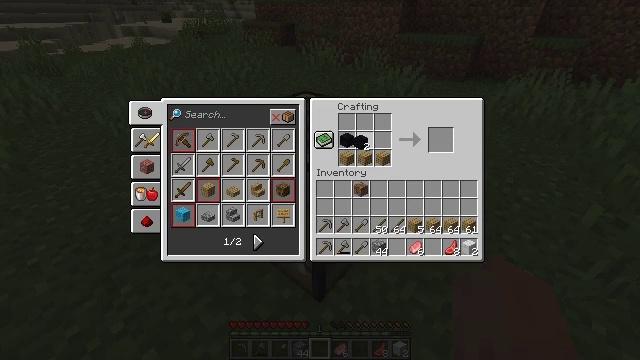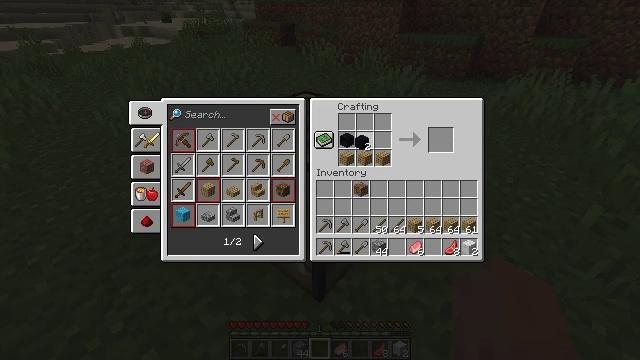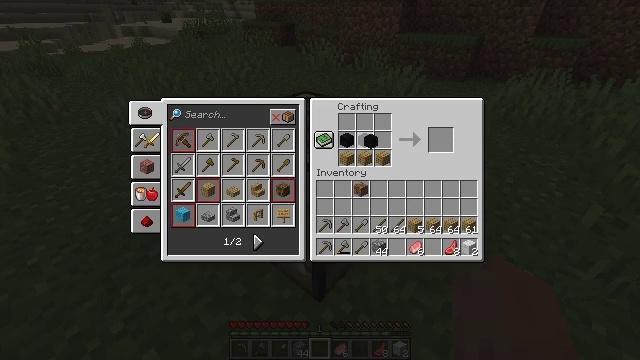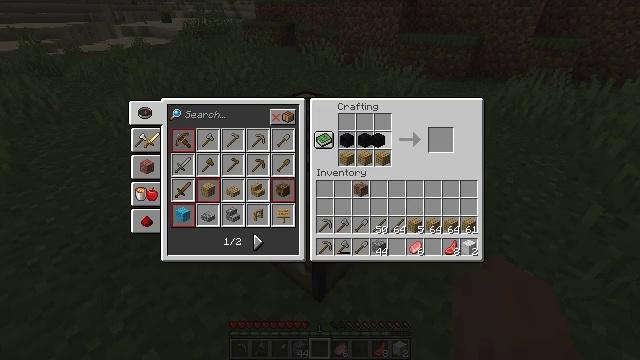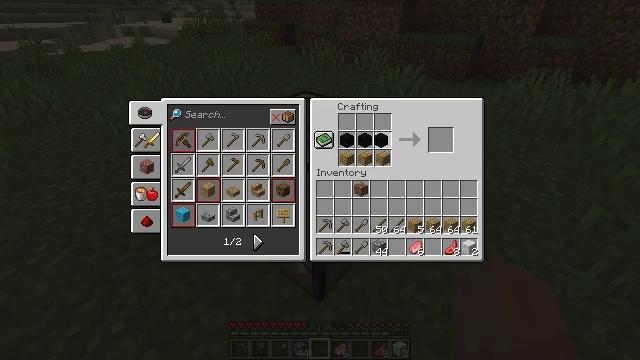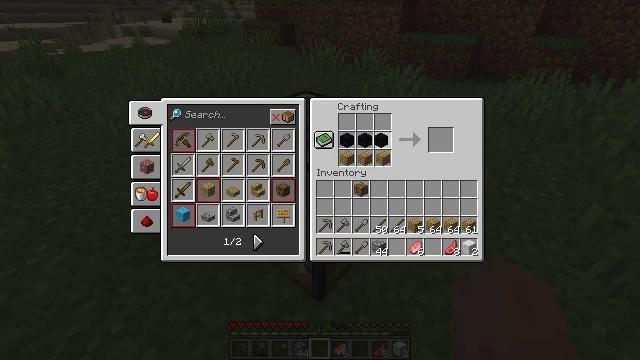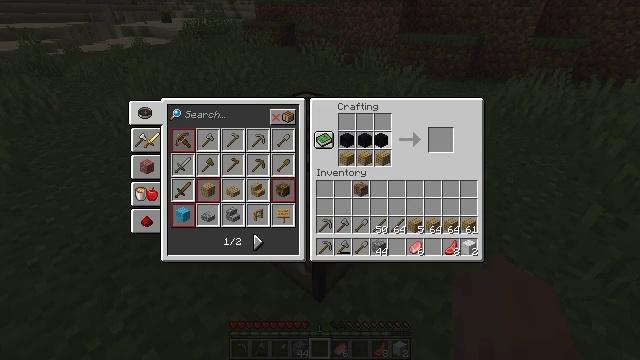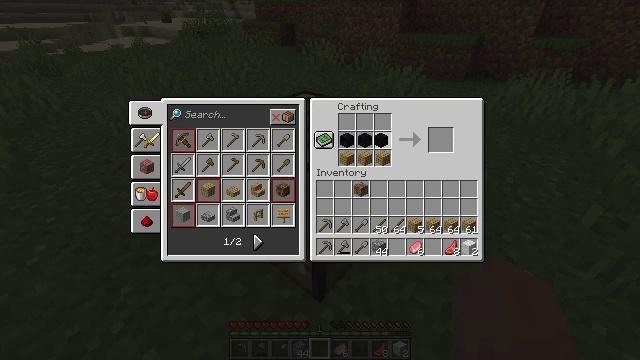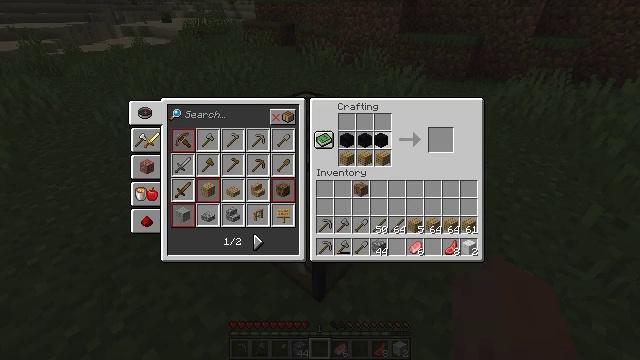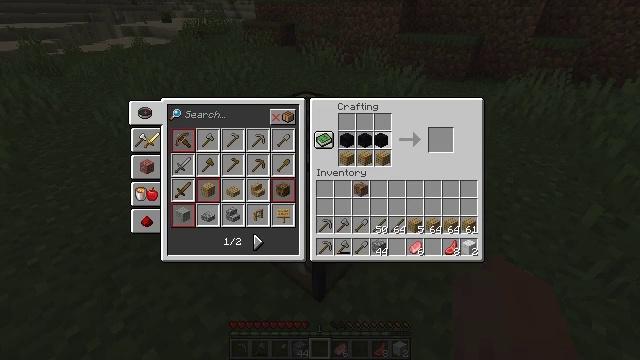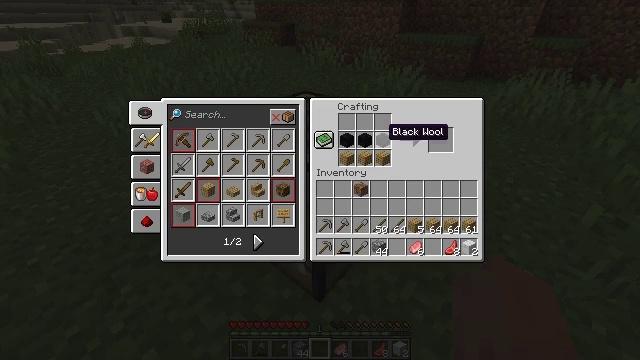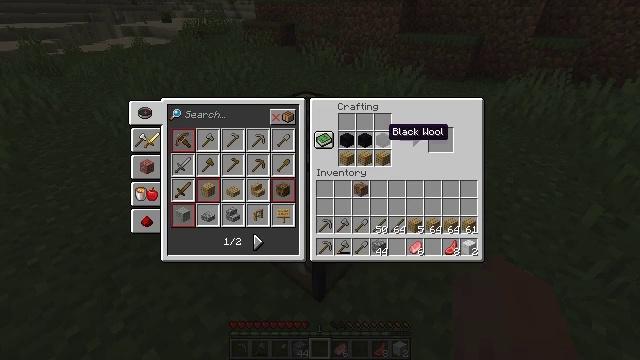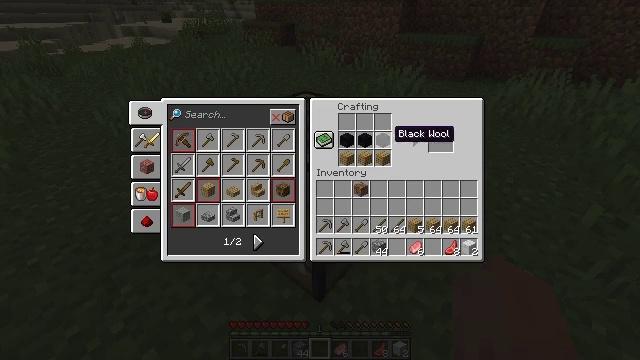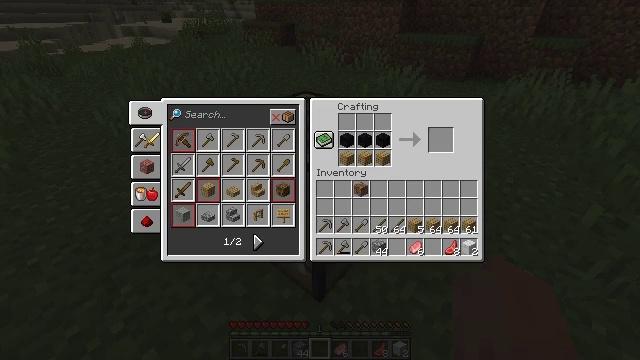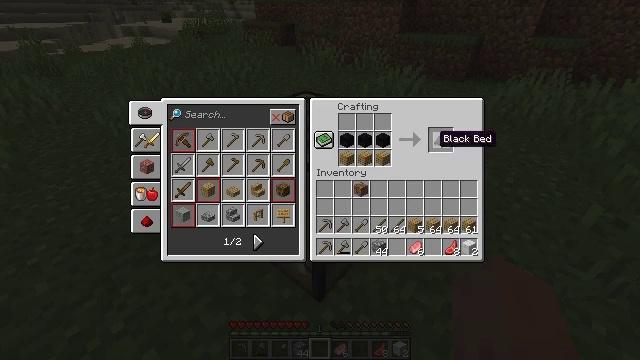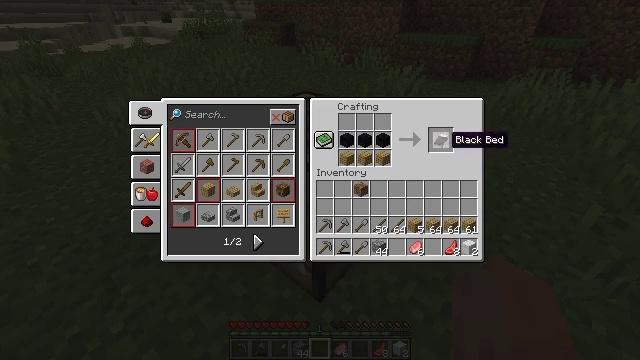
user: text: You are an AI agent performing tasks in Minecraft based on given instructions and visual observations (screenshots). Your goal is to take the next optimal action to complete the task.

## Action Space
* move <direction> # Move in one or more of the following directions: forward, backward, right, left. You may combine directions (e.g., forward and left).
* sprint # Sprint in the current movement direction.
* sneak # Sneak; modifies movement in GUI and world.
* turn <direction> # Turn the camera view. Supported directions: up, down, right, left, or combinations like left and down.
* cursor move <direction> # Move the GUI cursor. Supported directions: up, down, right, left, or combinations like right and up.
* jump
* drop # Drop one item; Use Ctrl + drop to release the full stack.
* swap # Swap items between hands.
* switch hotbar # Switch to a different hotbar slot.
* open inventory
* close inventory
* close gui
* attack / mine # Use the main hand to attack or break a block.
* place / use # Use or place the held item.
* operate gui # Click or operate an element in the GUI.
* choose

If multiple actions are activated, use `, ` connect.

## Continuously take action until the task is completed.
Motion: motion action
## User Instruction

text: Create a black bed using wooden planks and black wool.
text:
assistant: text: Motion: choose
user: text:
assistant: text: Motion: cursor move right
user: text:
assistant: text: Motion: no_op
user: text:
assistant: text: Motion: no_op
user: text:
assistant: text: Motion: no_op
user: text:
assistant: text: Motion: no_op
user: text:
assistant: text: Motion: no_op
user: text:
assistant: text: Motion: choose
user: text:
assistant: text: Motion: choose
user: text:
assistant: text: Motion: no_op
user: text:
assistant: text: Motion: no_op
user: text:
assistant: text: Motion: no_op
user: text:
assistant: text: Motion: cursor move right
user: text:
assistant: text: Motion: cursor move right
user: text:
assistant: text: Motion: cursor move right
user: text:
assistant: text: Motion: cursor move right
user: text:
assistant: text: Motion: no_op
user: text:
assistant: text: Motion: no_op
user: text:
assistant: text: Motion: no_op
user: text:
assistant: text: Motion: no_op
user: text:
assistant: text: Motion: no_op
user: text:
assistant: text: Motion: no_op
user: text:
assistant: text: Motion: no_op
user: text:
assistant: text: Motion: no_op
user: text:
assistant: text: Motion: no_op
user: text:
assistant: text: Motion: no_op
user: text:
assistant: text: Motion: no_op
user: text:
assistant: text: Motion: no_op
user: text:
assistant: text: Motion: no_op
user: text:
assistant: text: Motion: no_op